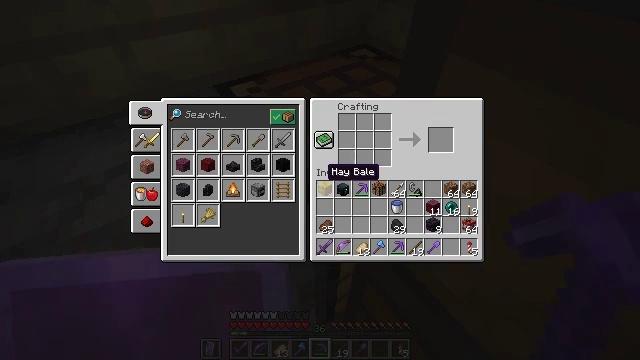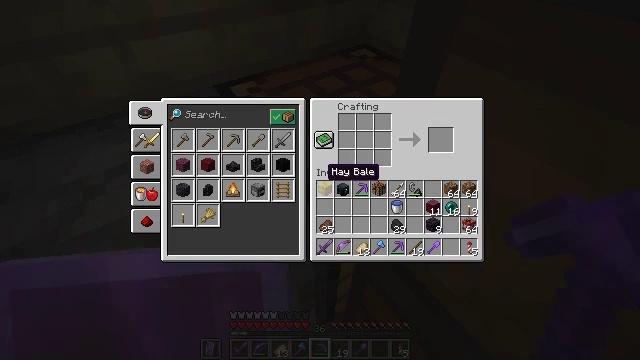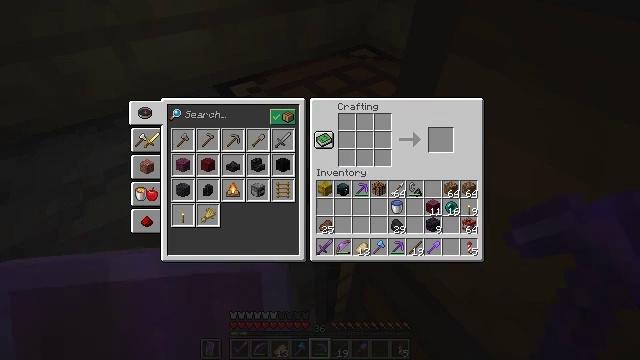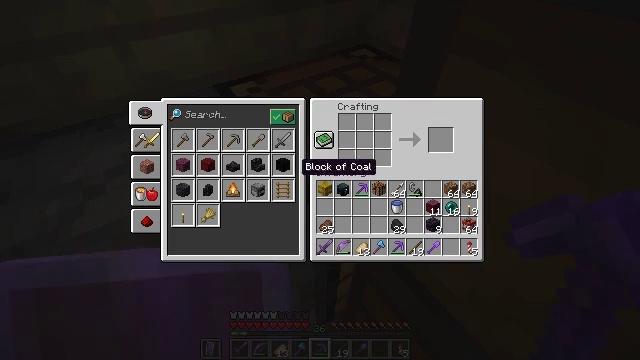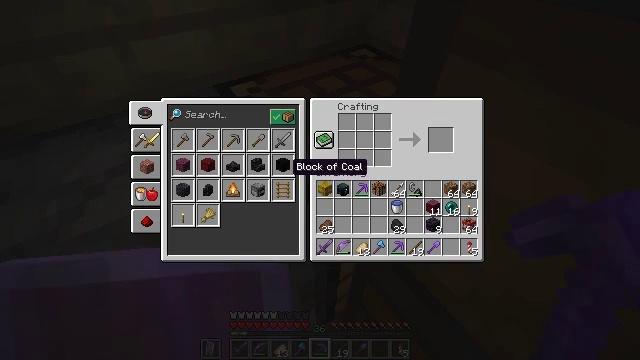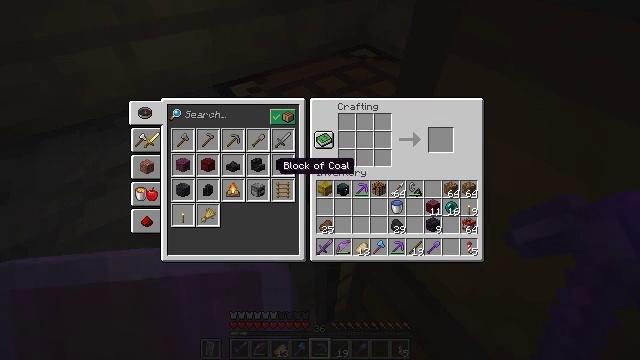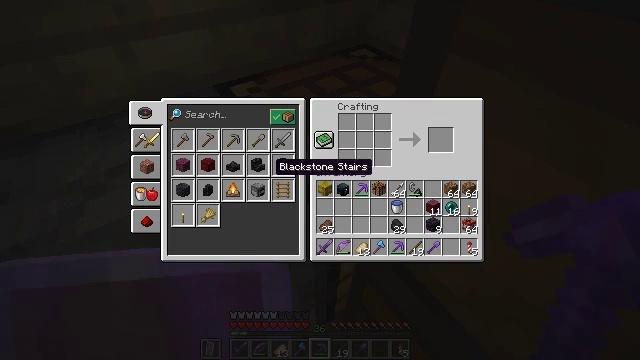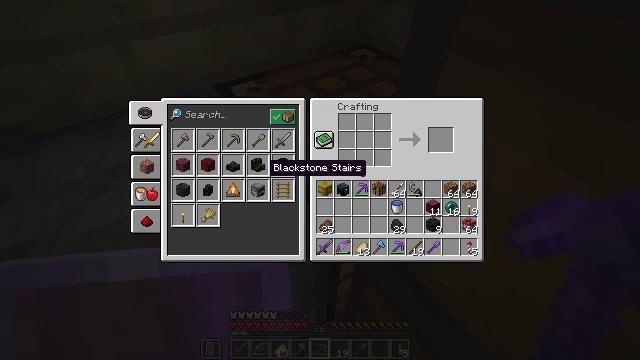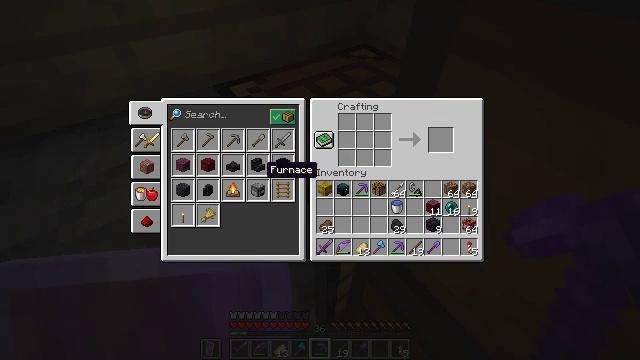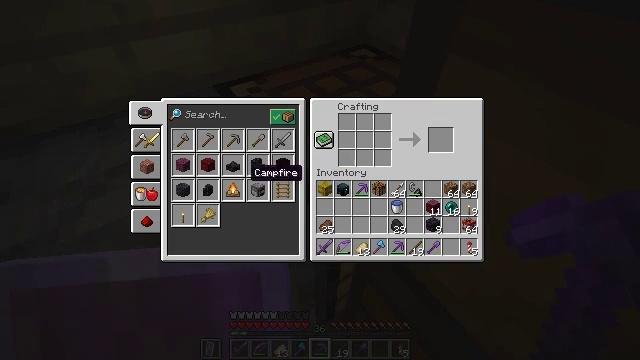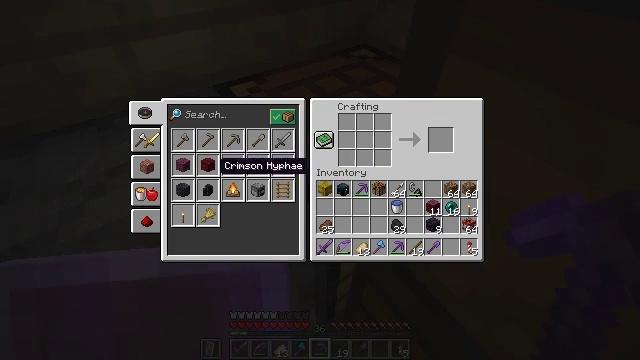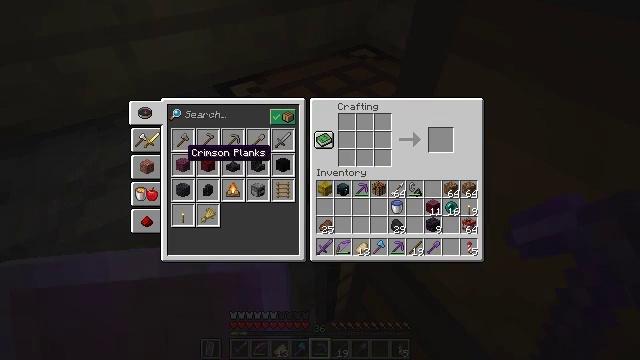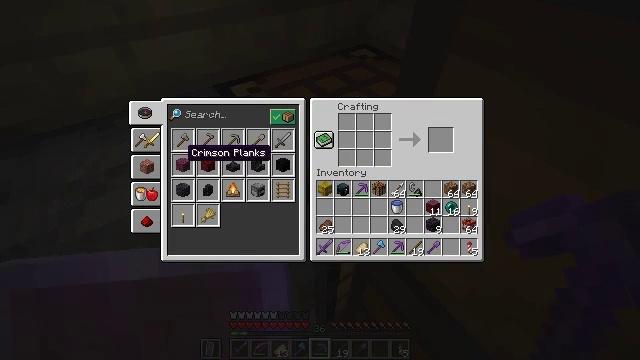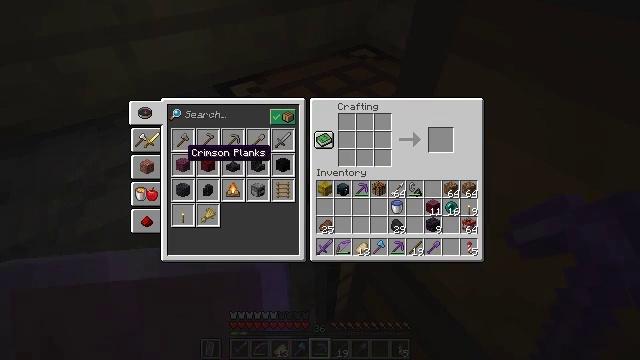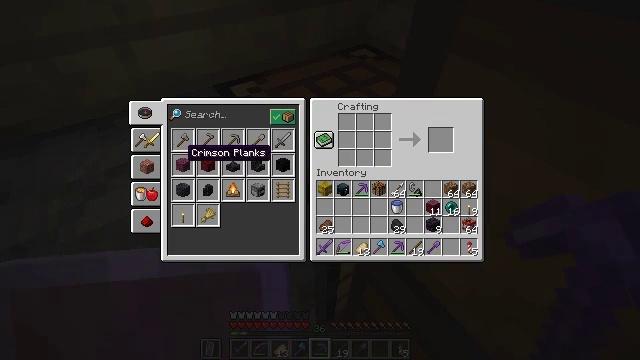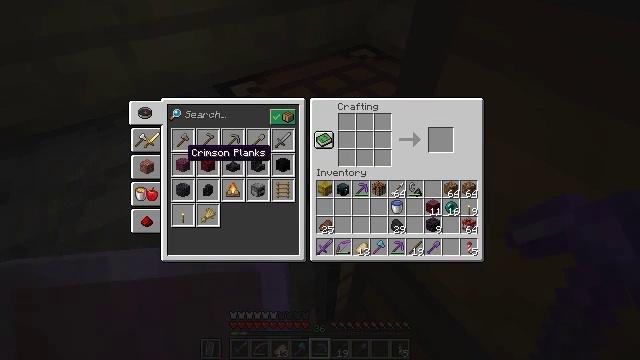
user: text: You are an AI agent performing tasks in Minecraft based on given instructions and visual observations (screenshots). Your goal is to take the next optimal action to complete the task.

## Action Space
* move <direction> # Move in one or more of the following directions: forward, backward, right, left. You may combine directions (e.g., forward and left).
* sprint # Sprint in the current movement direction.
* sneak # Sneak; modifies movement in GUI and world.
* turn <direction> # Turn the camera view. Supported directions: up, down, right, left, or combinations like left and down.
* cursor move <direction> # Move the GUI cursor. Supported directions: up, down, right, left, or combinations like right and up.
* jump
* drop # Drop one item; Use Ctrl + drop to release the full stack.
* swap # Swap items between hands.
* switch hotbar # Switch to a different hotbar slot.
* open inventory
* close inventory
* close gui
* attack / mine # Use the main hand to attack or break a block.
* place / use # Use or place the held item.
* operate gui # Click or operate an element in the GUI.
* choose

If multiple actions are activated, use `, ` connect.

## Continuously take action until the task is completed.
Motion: motion action
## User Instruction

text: Transform crimson stems into crimson planks.
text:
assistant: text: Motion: no_op
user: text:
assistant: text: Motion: no_op
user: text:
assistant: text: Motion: turn left
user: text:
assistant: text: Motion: turn left
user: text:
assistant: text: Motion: turn left
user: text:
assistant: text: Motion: no_op
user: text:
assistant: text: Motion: no_op
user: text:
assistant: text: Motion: no_op
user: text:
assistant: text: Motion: turn left
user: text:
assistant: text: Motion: turn left and up
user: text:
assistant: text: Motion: turn left and up
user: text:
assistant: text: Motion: no_op
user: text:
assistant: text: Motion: no_op
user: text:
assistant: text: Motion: sneak
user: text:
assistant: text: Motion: sneak
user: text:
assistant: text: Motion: sneak
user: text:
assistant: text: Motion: sneak, attack / mine
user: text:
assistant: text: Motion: sneak, attack / mine
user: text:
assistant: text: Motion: sneak, attack / mine
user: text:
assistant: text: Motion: sneak, attack / mine
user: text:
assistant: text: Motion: sneak, attack / mine
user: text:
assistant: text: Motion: sneak, attack / mine
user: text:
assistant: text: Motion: sneak, attack / mine
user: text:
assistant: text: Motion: sneak, attack / mine
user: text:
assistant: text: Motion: sneak, turn right, attack / mine
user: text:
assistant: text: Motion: sneak, turn right and up
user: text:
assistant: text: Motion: sneak, turn right and up
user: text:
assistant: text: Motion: sneak, turn right
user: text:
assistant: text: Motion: sneak, turn right
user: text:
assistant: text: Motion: sneak